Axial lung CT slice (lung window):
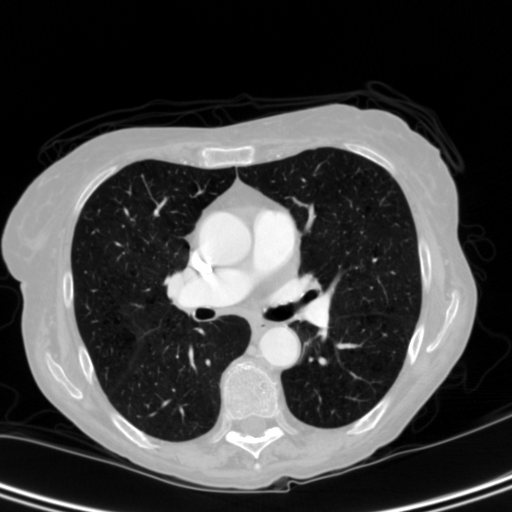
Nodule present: no